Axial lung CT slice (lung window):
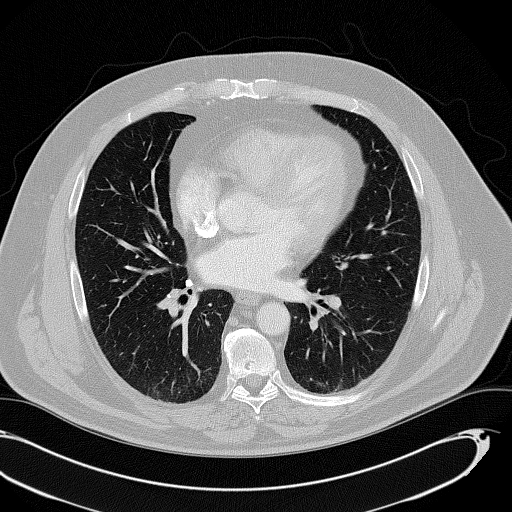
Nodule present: no